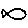
Label: fish